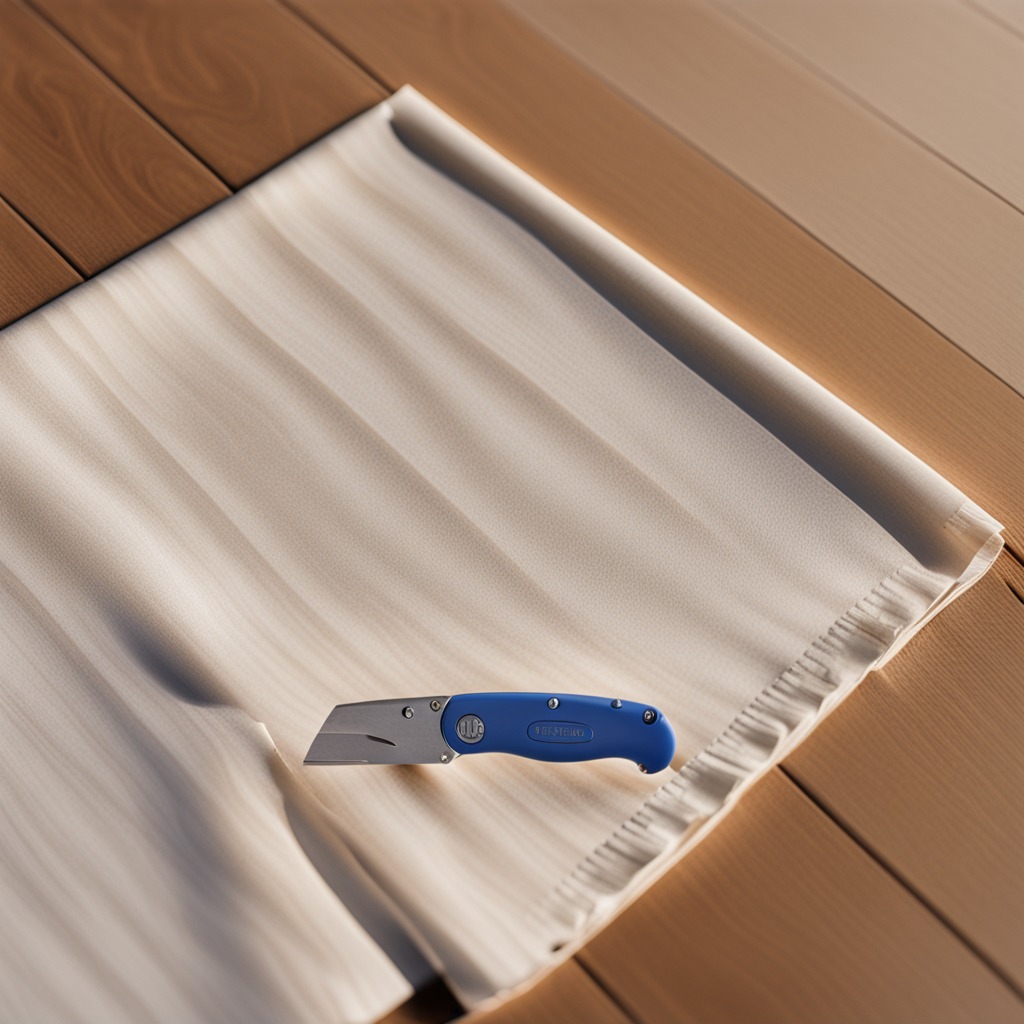
A utility knife is lying on a wooden table.